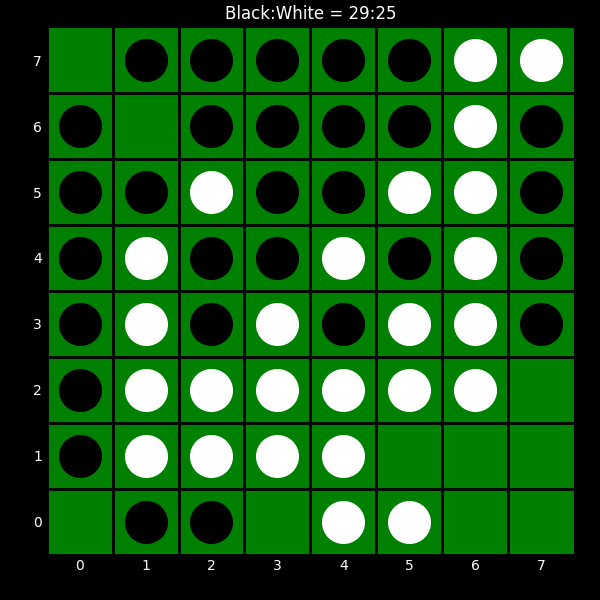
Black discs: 29
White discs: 25